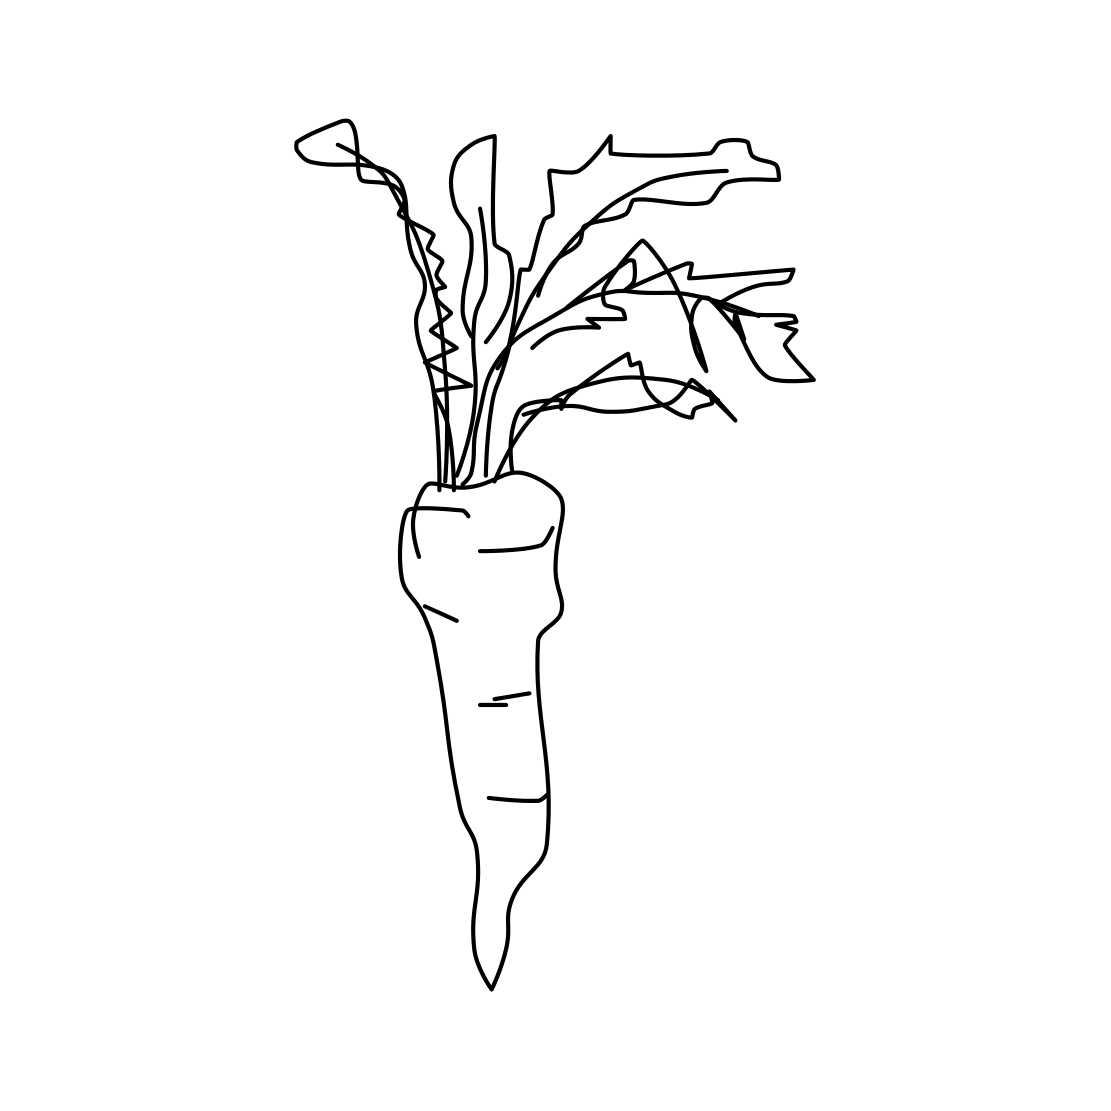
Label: carrot